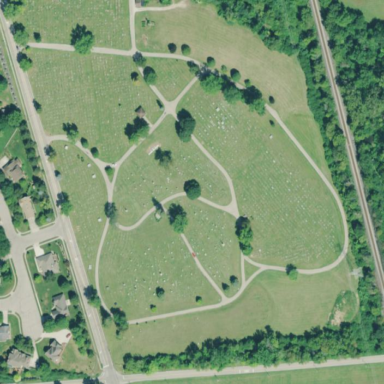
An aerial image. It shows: Cemetery.